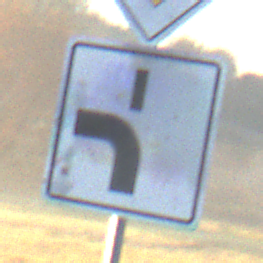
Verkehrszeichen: VerlaufVorfahrtsstrasse5
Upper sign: Vorfahrtsstrasse
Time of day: SunriseSunset
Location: Outdoor (Nature)
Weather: Clear
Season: NotSpecified
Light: Natural